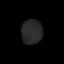
Tissue: lung
Cell type: Epithelial cells
Senescence score: 0.1311
Nuclear area (px): 496
Mean DAPI intensity: 40.907